The picture encodes a bearing's raw vibration samples as pixel intensities in a 2-D grid. Classify the bearing condition as one of: normal, inner_race, outer_race, ball.
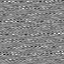
Answer: outer_race